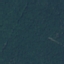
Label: Forest